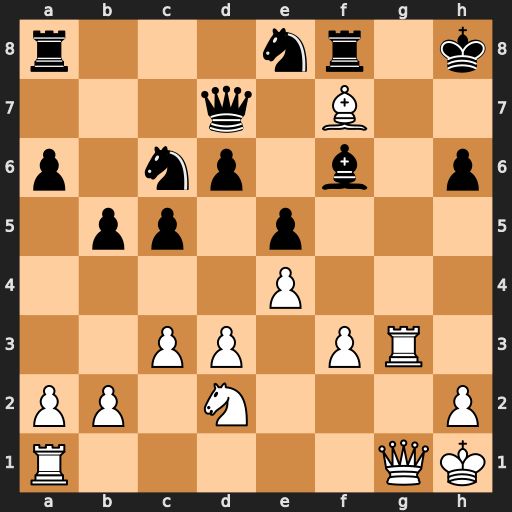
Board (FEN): r3nr1k/3q1B2/p1np1b1p/1pp1p3/4P3/2PP1PR1/PP1N3P/R5QK
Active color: w
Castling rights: -
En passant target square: -
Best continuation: Rg8+ Rxg8 Qxg8#